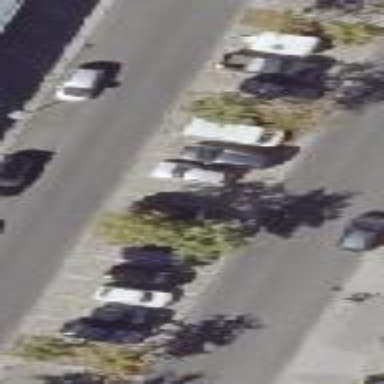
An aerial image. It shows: Parking area with surface made of sett.